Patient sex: F
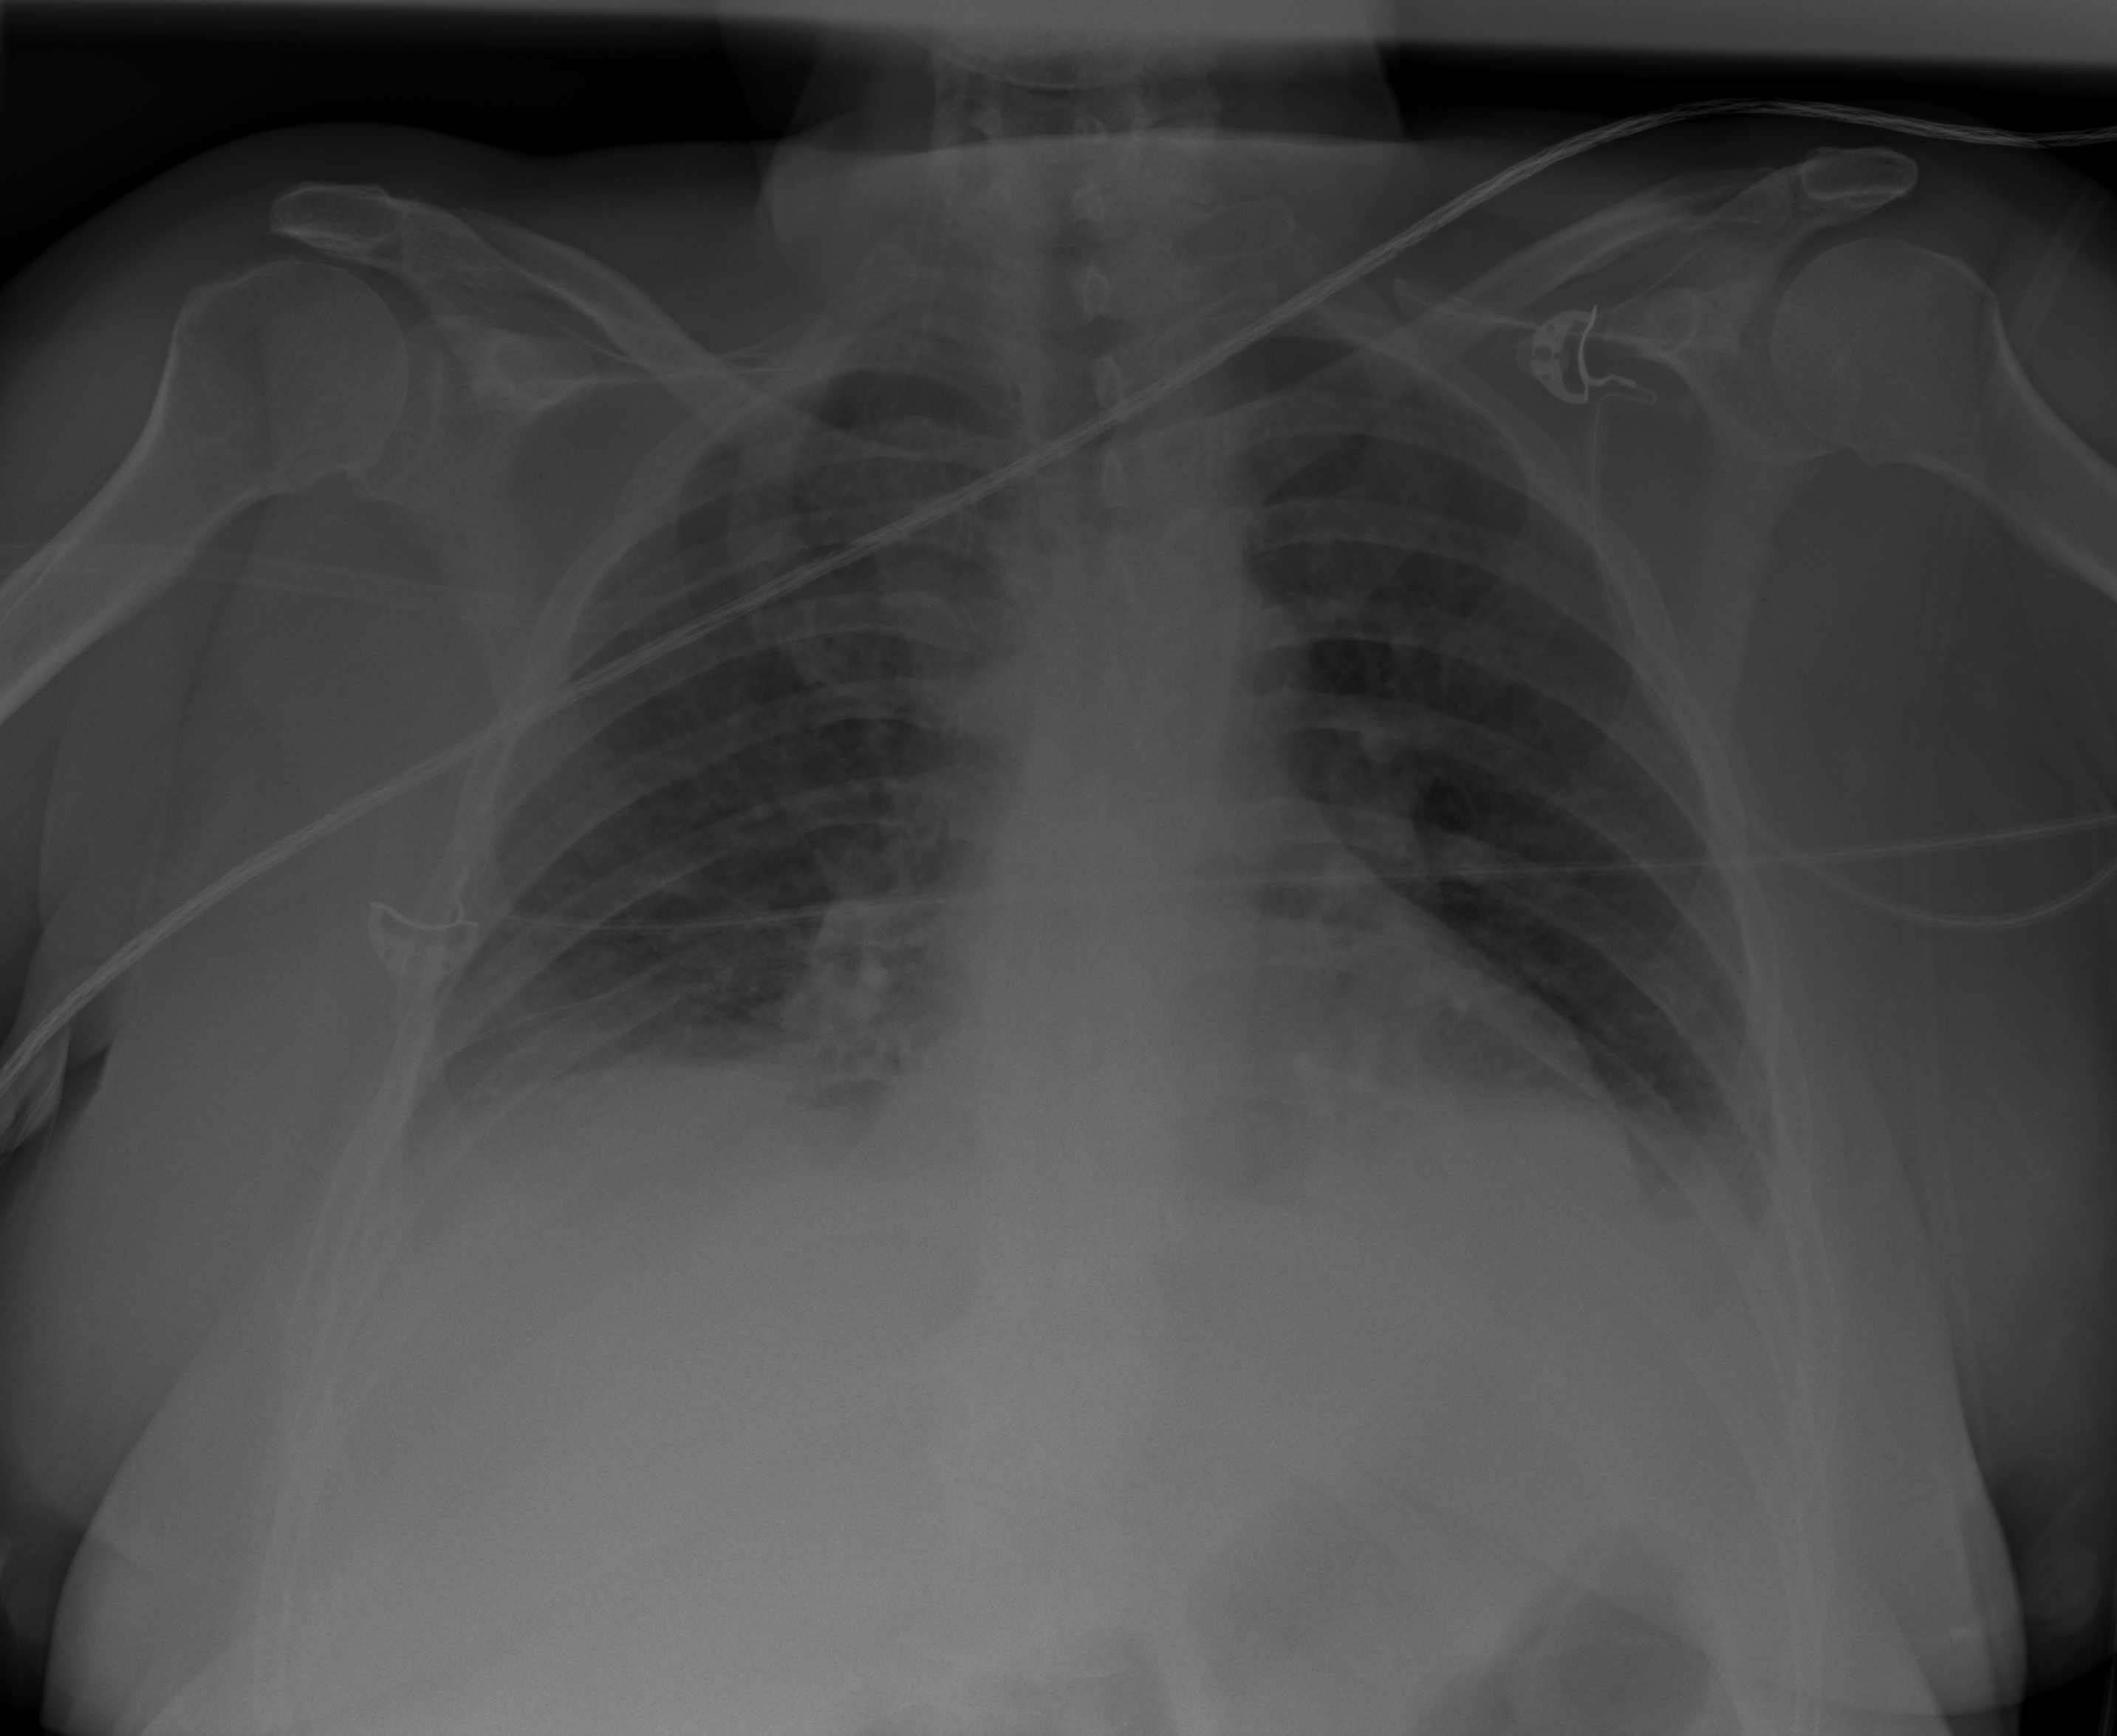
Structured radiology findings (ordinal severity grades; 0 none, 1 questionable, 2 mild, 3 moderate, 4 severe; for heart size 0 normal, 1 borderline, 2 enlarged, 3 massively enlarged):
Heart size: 1
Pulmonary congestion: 2
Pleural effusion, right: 2
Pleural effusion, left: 2
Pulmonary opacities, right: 2
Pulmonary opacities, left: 0
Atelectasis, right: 2
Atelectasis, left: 2